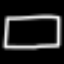
Label: square